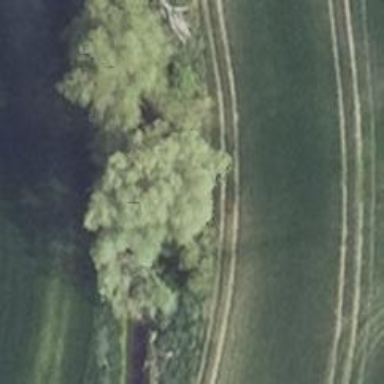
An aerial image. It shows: Row of deciduous broadleaved trees.